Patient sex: F
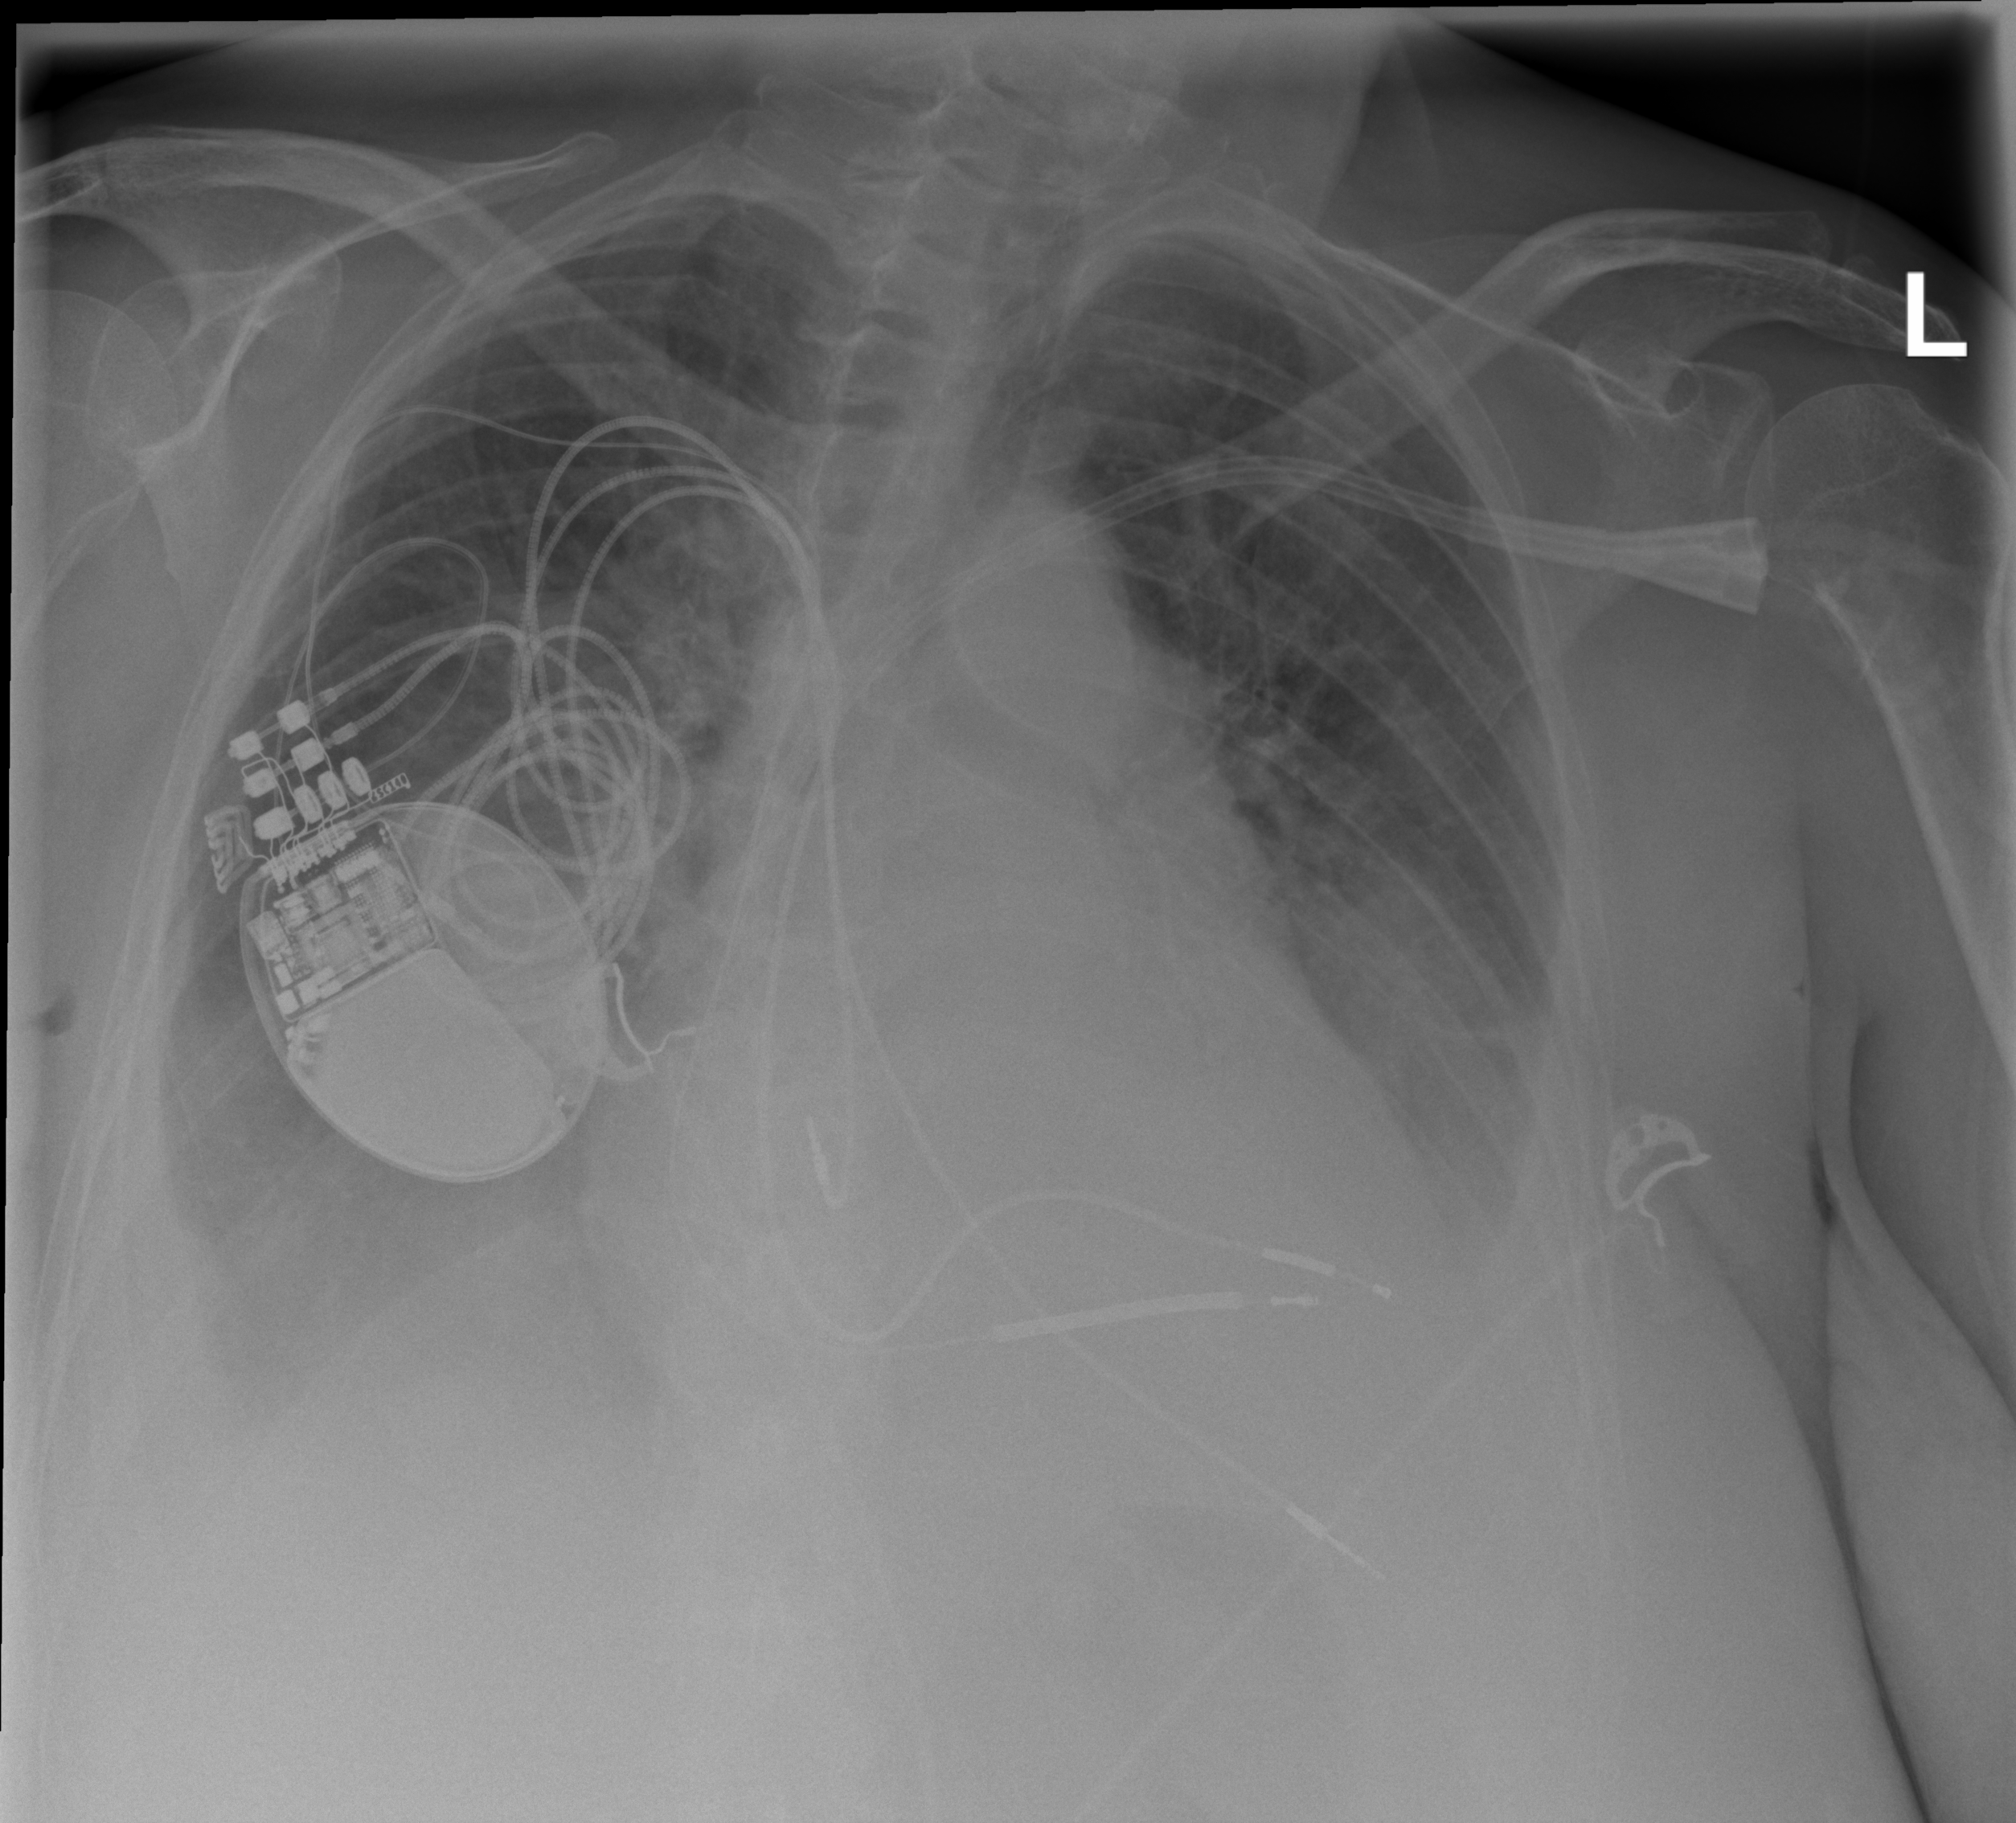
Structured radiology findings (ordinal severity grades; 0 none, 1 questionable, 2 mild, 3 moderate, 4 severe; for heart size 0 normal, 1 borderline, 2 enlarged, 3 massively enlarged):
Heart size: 2
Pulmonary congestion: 2
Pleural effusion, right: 3
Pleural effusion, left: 2
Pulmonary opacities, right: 2
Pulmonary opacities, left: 2
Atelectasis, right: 2
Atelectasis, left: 2